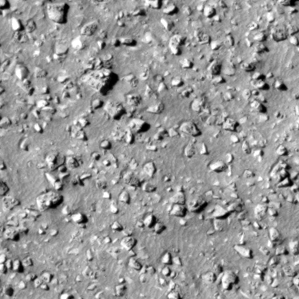
Label: non_frost